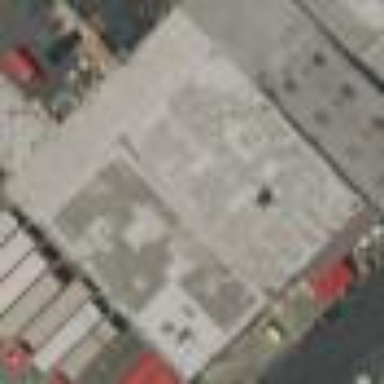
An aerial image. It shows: Warehouse building.